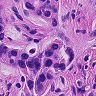
Metastatic tissue present: yes